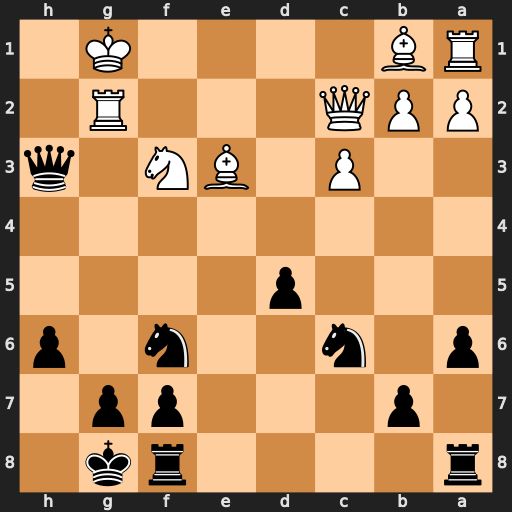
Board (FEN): r4rk1/1p3pp1/p1n2n1p/3p4/8/2P1BN1q/PPQ3R1/RB4K1
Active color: b
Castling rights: -
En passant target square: -
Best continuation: Ne5 Rxg7+ Kxg7 Qg2+ Qxg2+